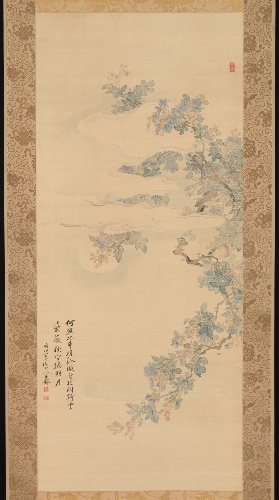
Artist: Tsubaki Chinzan
Artist bio: Japanese, 1801–1854
Date: 19th century
Object type: Hanging scroll
Classification: Paintings
Medium: Hanging scroll; ink and color on silk
Culture: Japan
Period: Edo period (1615–1868)
Dimensions: 43 15/16 x 18 7/8 in. (111.6 x 48 cm)
Department: Asian Art
Credit line: The Harry G. C. Packard Collection of Asian Art, Gift of Harry G. C. Packard, and Purchase, Fletcher, Rogers, Harris Brisbane Dick, and Louis V. Bell Funds, Joseph Pulitzer Bequest, and The Annenberg Fund Inc. Gift, 1975
Accession year: 1975
Repository: Metropolitan Museum of Art, New York, NY
Tags: Birds|Trees